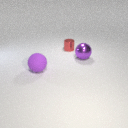
small red metal cylinder behind large purple rubber sphere